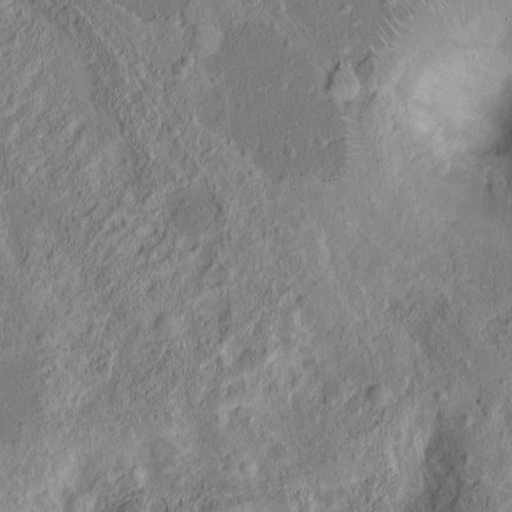
Objects detected: cone